Interaction volume radius: 10 \u00c5
Interaction volume height: 20 \u00c5
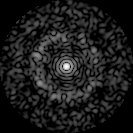
Disorder parameter: 0.836